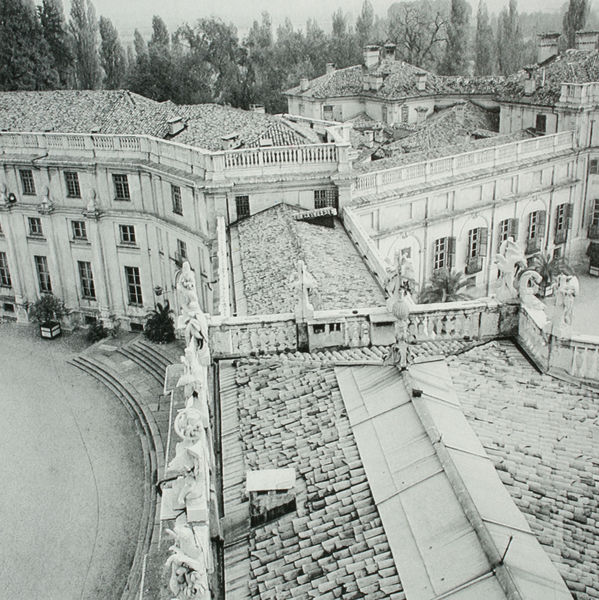
Titel: Westflügel
Künstler: Filippo Juvarra
Standort: Stupinigi
Institution: Palazzina di Caccia
Schlagwörter: baum, flügel, himmel, schatten, weiß, bäume, dreieck, blumen, fenster, geschwungen, glas, grau, licht, marmor, schwarz, strasse, säule, terasse, tür, dach, gebäude, haus, park, schloss, zaun, alt, architektur, barock, sockel, stein, erde, häuser, pappel, pappeln, brüstung, gitter, kirche, sträucher, boden, innen, klassizismus, pflanzen, renaissance, wald, dachziegel, fensterläden, kamin, kamine, schornstein, garten, skulptur, statue, zypressen, balkon, blumenkübel, bäumchen, kübel, ansicht, fassade, italien, türen, dächer, giebel, schornsteine, ziegel, luftperspektive, hof, laden, platz, schlot, empore, vogelperspektive, figuren, treppe, treppen, könig, gerade, ornamente, geländer, palme, stufen, podest, zinnen, foto, fotografie, luftaufnahme, photographie, töpfe, innenhof, dreistöckig, kreuz, palast, balustrade, draufsicht, denkmal, schwarz-weiß, gebogen, kapitell, photo, portal, kurve, villa, sims, gedeckt, ziegeln, gesims, skulpturen, putz, verputzt, statuen, anwesen, mauern, simse, freitreppe, vatikan, palmen, blumenkasten, ballustrade, kellerfenster, königlich, tempel, konkav, konvex, wipfel, rennaissance, schwar, fot, schindeln, mittelmeer, petersdom, südländisch, satteldach, froschperspektive, blei, dachfirst, first, balluster, trakt, lichtschacht, dachpfannen, prachtvoll, belle etage, stiegen, blitzableiter, italienisch, dachziegeln, photogrphie, verwinkelt, dachlandschaft, farben, freiflügel, hofanlage, pannen, schwerz weiss, souterrain, souterrainfenster, y form, steinfiguren, casa, bäumschen, foto s-w, dachstudie, barockverzeirungen